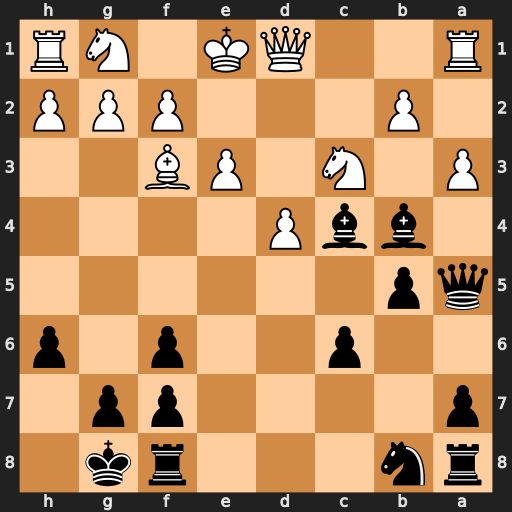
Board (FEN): rn3rk1/p4pp1/2p2p1p/qp6/1bbP4/P1N1PB2/1P3PPP/R2QK1NR
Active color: b
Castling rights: KQ
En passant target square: -
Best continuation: Bxc3+ bxc3 Qxc3+ Qd2 Qxa1+